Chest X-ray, PA view. Patient: 50 years old, sex F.
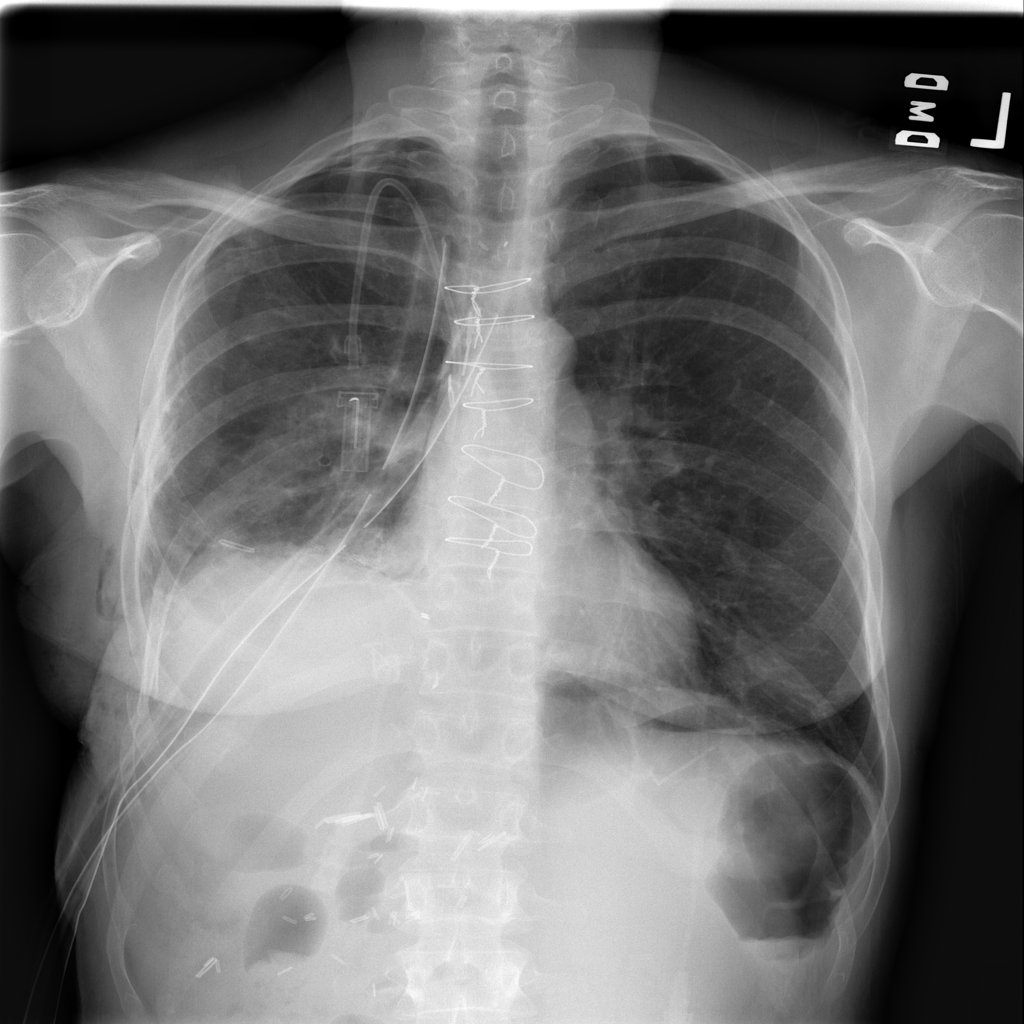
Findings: Emphysema, Pneumothorax